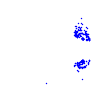
Particle: electron